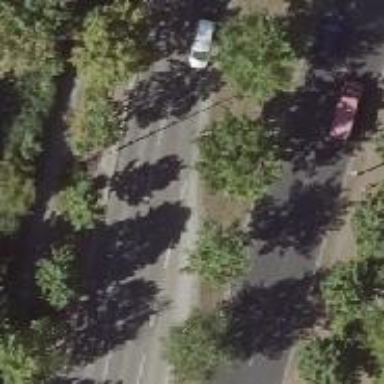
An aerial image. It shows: Secondary road with concrete surface.